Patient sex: F
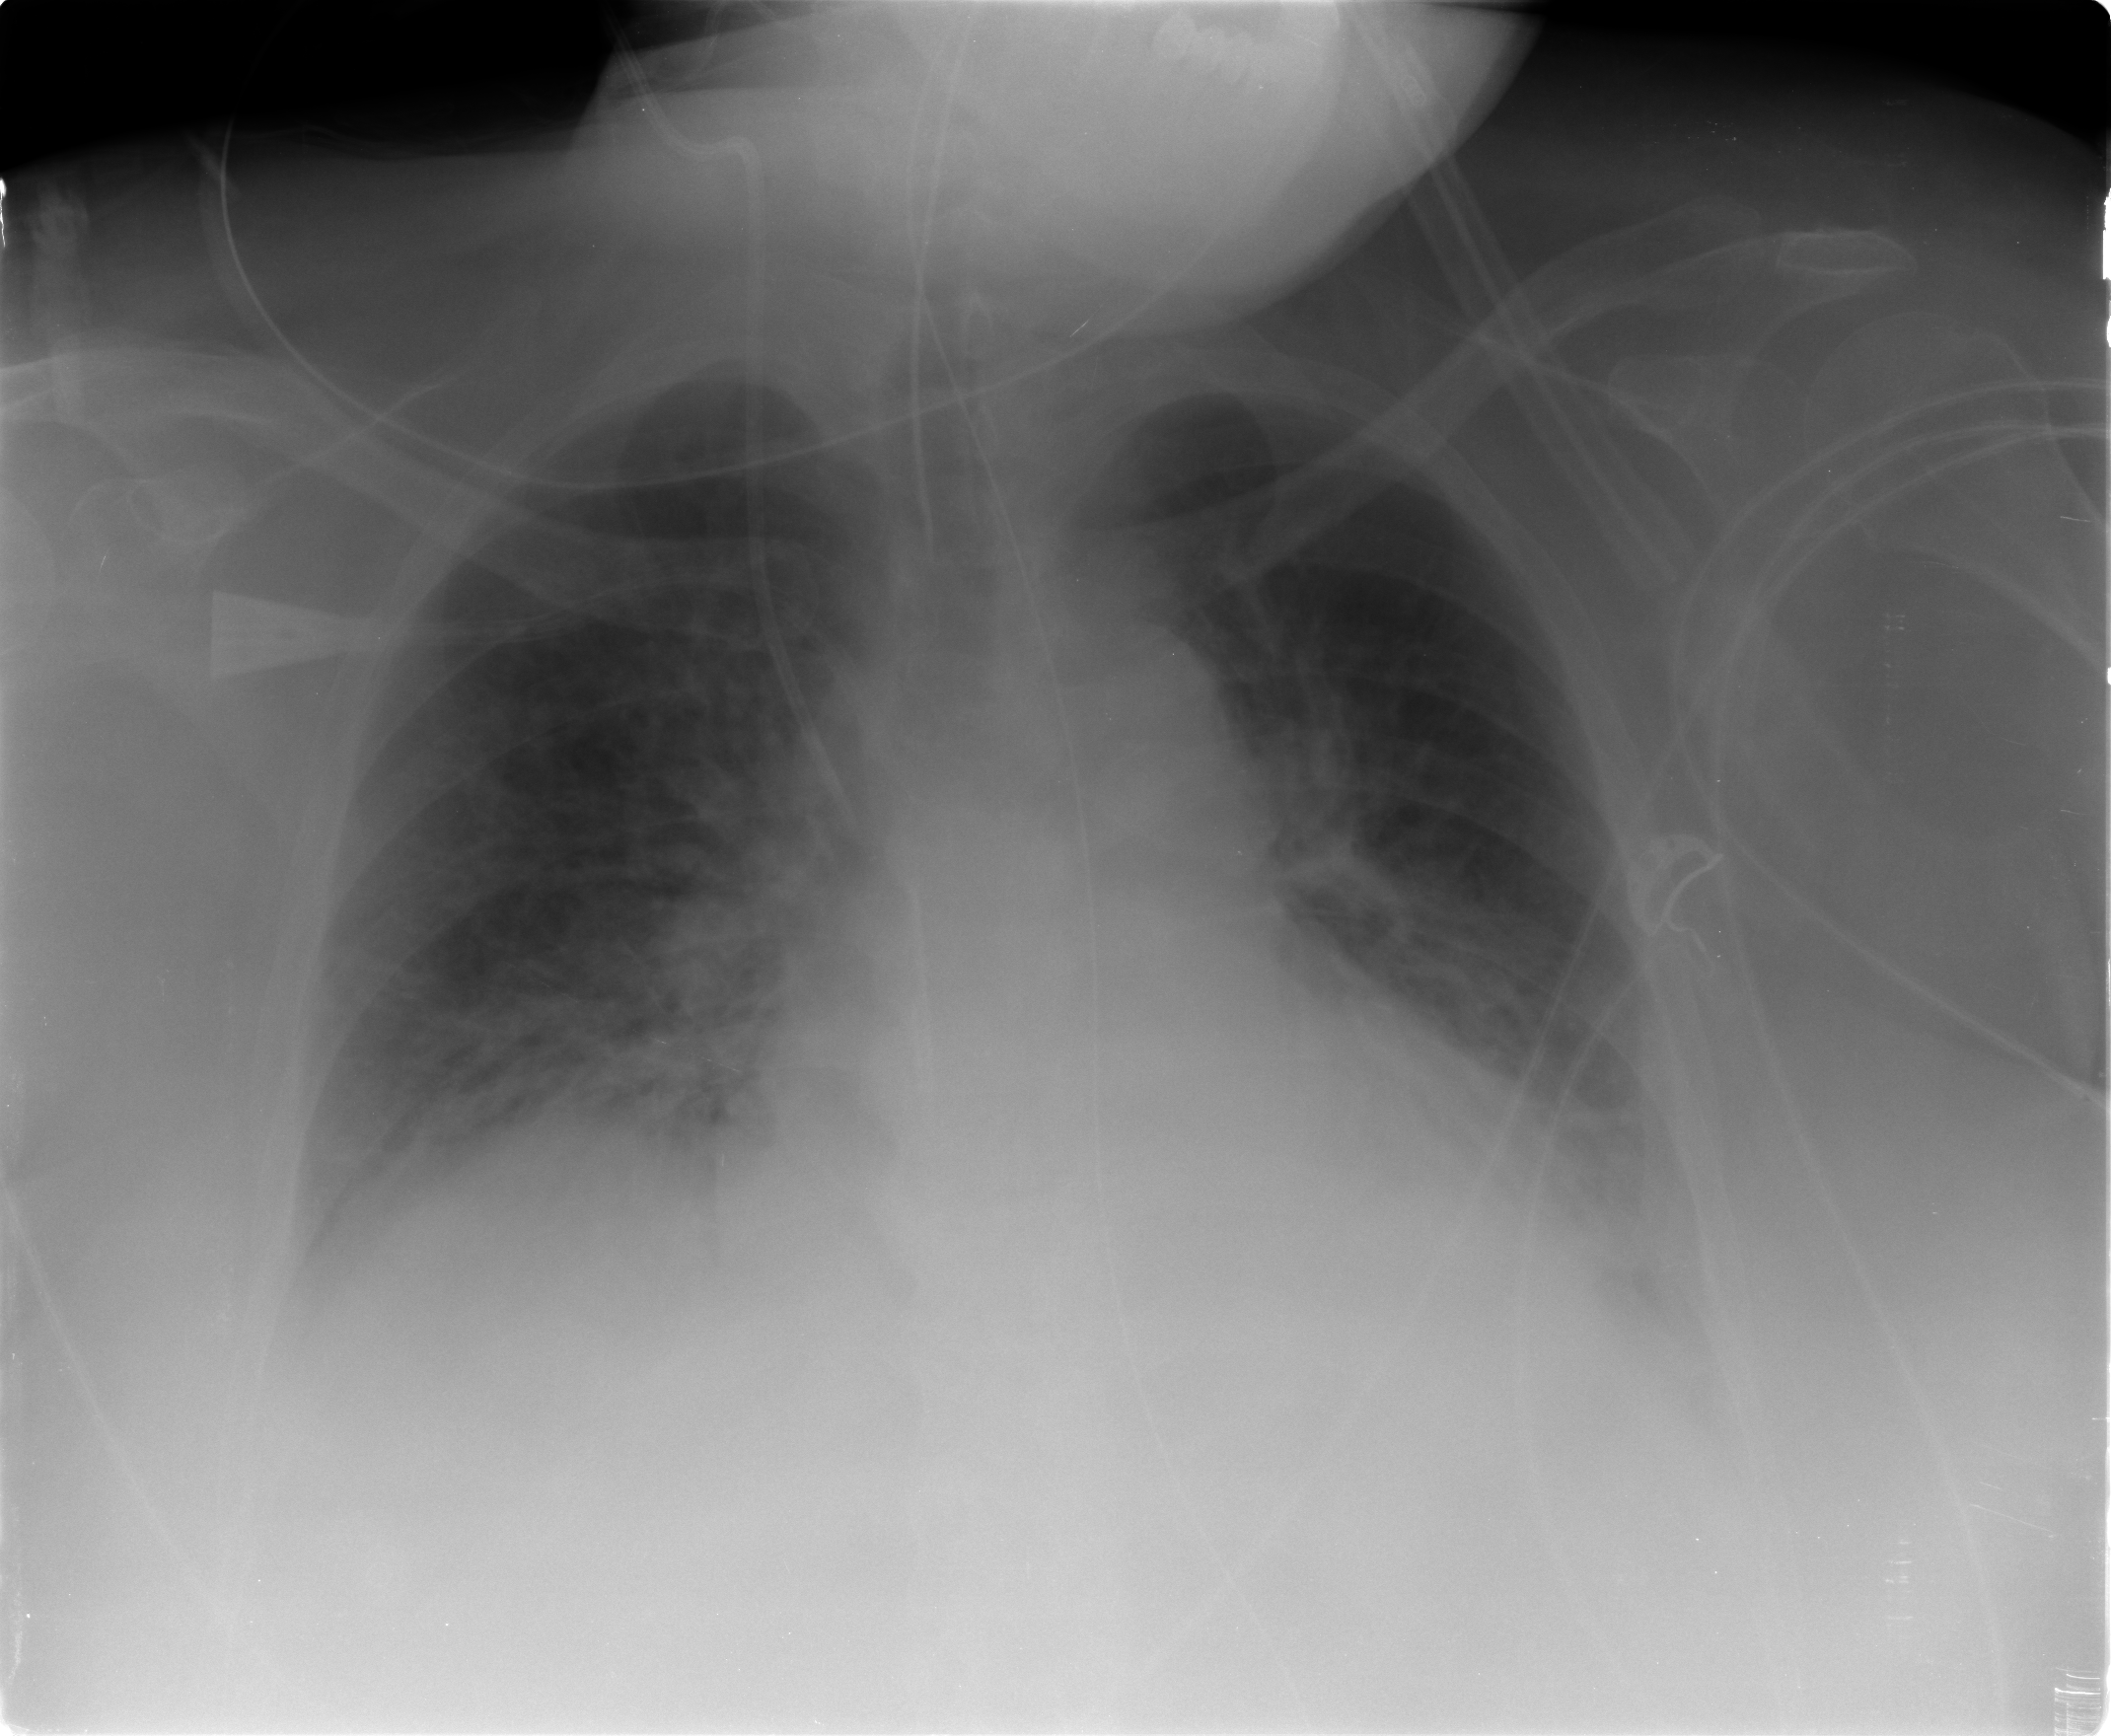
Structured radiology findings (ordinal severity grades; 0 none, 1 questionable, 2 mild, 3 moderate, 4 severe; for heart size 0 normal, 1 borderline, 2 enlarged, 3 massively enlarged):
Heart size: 1
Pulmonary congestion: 3
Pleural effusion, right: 2
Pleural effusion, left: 2
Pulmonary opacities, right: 2
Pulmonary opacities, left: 2
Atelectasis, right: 2
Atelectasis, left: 2